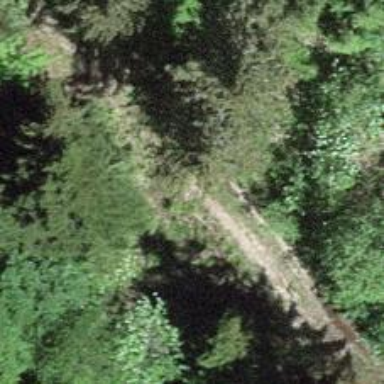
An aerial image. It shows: Path suitable for hiking in the backcountry.